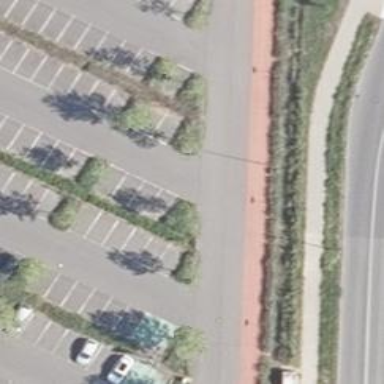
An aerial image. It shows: Asphalt parking aisle designated as service road.